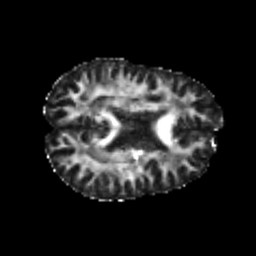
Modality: FA
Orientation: axial
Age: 22
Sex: male
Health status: healthy
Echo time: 0.074 s